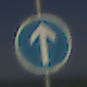
Verkehrszeichen: VorgeschriebeneFahrtrichtungGeradeaus
Umgebung: Outdoor, RoadRail
Tageszeit: MorningAfternoon
Wetter: PartlyCloudy
Licht: Natural
Jahreszeit: NotSpecified
Kontrast: HighContrast